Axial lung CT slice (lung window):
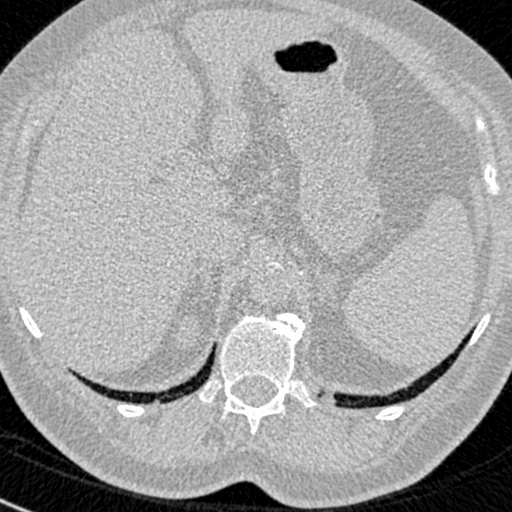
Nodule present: no